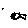
Label: fish